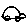
Label: car